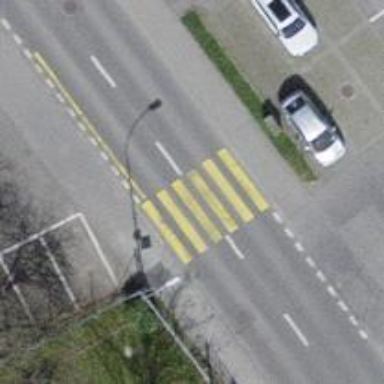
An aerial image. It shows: Uncontrolled zebra crossing with zebra markings.